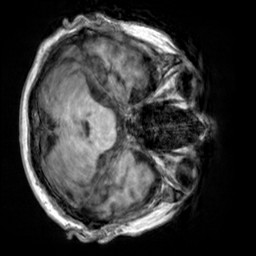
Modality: T1w
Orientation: axial
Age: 68
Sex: male
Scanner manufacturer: siemens
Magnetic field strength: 3 T
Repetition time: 2.3 s
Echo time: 0.00303 s